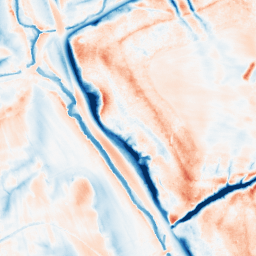
Category: classical
Decomposition family: gaussian_anisotropic
Decomposition parameters: sigma_x: 10
sigma_y: 5
Upsampling method: quartic
Upsampling parameters: scale: 2
Upsampling scale: 2